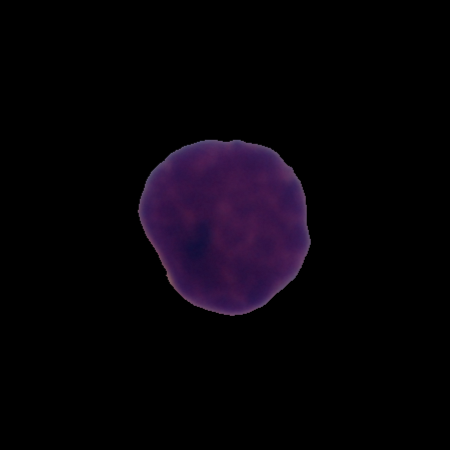
Label: healthy